Aerial crown-view tile of a tropical tree (Barro Colorado Island, Panama), acquired 20240918:
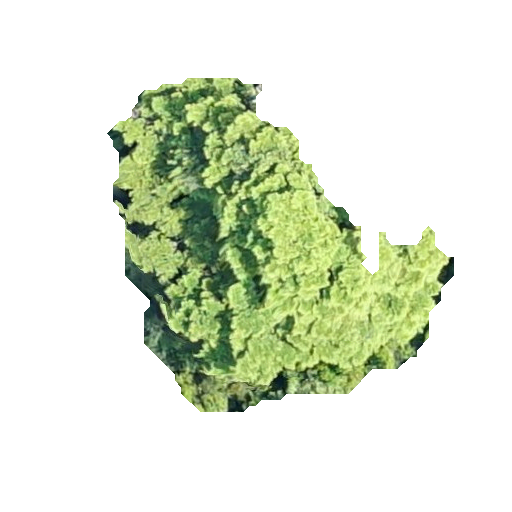
Species: Terminalia amazonia
GBIF accepted scientific name: Terminalia amazonica
Crown area: 110.818 m²